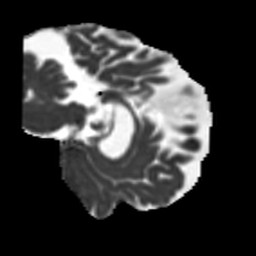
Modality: MD
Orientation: sagittal
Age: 73
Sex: female
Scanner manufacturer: siemens
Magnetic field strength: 3 T
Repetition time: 5.25 s
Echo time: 0.08 s